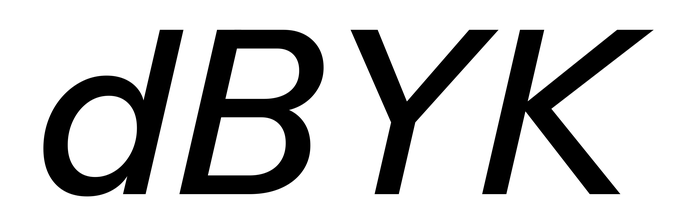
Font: InstrumentSans-Italic_Medium_Italic